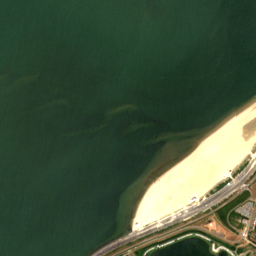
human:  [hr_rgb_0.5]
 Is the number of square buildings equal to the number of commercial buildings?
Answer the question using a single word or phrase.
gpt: yes

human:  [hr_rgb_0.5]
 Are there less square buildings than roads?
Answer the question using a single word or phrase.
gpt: yes

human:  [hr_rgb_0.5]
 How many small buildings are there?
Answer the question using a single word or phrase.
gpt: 139

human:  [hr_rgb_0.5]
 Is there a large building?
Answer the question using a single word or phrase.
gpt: no

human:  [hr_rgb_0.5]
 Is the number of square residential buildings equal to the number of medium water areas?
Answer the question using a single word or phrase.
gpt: yes

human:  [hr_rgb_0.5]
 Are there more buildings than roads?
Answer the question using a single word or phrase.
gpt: yes

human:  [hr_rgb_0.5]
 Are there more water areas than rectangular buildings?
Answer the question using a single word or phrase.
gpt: no

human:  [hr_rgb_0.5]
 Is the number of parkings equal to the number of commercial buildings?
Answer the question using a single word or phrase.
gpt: no

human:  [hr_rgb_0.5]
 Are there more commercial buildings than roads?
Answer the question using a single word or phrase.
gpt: no

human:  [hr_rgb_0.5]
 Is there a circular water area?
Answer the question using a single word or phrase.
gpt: no

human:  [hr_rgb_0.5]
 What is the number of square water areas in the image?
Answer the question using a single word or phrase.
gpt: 0

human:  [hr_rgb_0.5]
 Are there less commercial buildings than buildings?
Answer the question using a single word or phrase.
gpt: yes

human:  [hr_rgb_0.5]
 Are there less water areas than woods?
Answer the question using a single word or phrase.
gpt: yes

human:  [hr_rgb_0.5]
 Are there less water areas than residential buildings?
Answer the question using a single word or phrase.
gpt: yes

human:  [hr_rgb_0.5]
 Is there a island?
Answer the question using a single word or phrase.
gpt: yes

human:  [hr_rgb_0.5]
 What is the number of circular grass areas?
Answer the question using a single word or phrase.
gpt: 0

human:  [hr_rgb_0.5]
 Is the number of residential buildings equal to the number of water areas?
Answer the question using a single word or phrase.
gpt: no

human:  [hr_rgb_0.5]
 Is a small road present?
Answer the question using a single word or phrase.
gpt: yes

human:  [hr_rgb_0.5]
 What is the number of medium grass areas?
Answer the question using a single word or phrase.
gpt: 0

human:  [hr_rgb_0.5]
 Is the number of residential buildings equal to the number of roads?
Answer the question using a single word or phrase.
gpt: no

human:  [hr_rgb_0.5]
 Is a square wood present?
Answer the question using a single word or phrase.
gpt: no

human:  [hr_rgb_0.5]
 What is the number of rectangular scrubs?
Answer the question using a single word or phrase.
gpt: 0

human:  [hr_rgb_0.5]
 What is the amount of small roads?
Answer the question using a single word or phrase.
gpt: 123

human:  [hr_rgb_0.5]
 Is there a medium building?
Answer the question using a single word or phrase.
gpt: yes

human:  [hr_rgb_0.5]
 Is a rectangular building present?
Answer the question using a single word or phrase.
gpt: yes

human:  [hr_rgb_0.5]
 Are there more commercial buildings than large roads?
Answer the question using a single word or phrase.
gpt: no

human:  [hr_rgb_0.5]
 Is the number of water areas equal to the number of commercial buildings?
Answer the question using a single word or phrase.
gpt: no

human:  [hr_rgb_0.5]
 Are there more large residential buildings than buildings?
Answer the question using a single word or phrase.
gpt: no

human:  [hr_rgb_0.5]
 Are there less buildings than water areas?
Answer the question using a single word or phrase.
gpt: no

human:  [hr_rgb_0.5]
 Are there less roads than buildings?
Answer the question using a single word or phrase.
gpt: yes

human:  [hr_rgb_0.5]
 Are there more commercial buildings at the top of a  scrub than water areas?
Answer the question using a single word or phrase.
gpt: no

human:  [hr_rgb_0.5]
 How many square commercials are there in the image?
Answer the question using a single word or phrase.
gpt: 0

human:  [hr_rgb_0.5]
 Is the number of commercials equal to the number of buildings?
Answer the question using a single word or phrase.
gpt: no

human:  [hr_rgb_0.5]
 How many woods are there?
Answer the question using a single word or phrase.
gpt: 7

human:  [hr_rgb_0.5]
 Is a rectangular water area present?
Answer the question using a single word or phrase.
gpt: yes

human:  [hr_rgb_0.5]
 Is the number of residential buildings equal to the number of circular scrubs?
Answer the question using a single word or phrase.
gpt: no